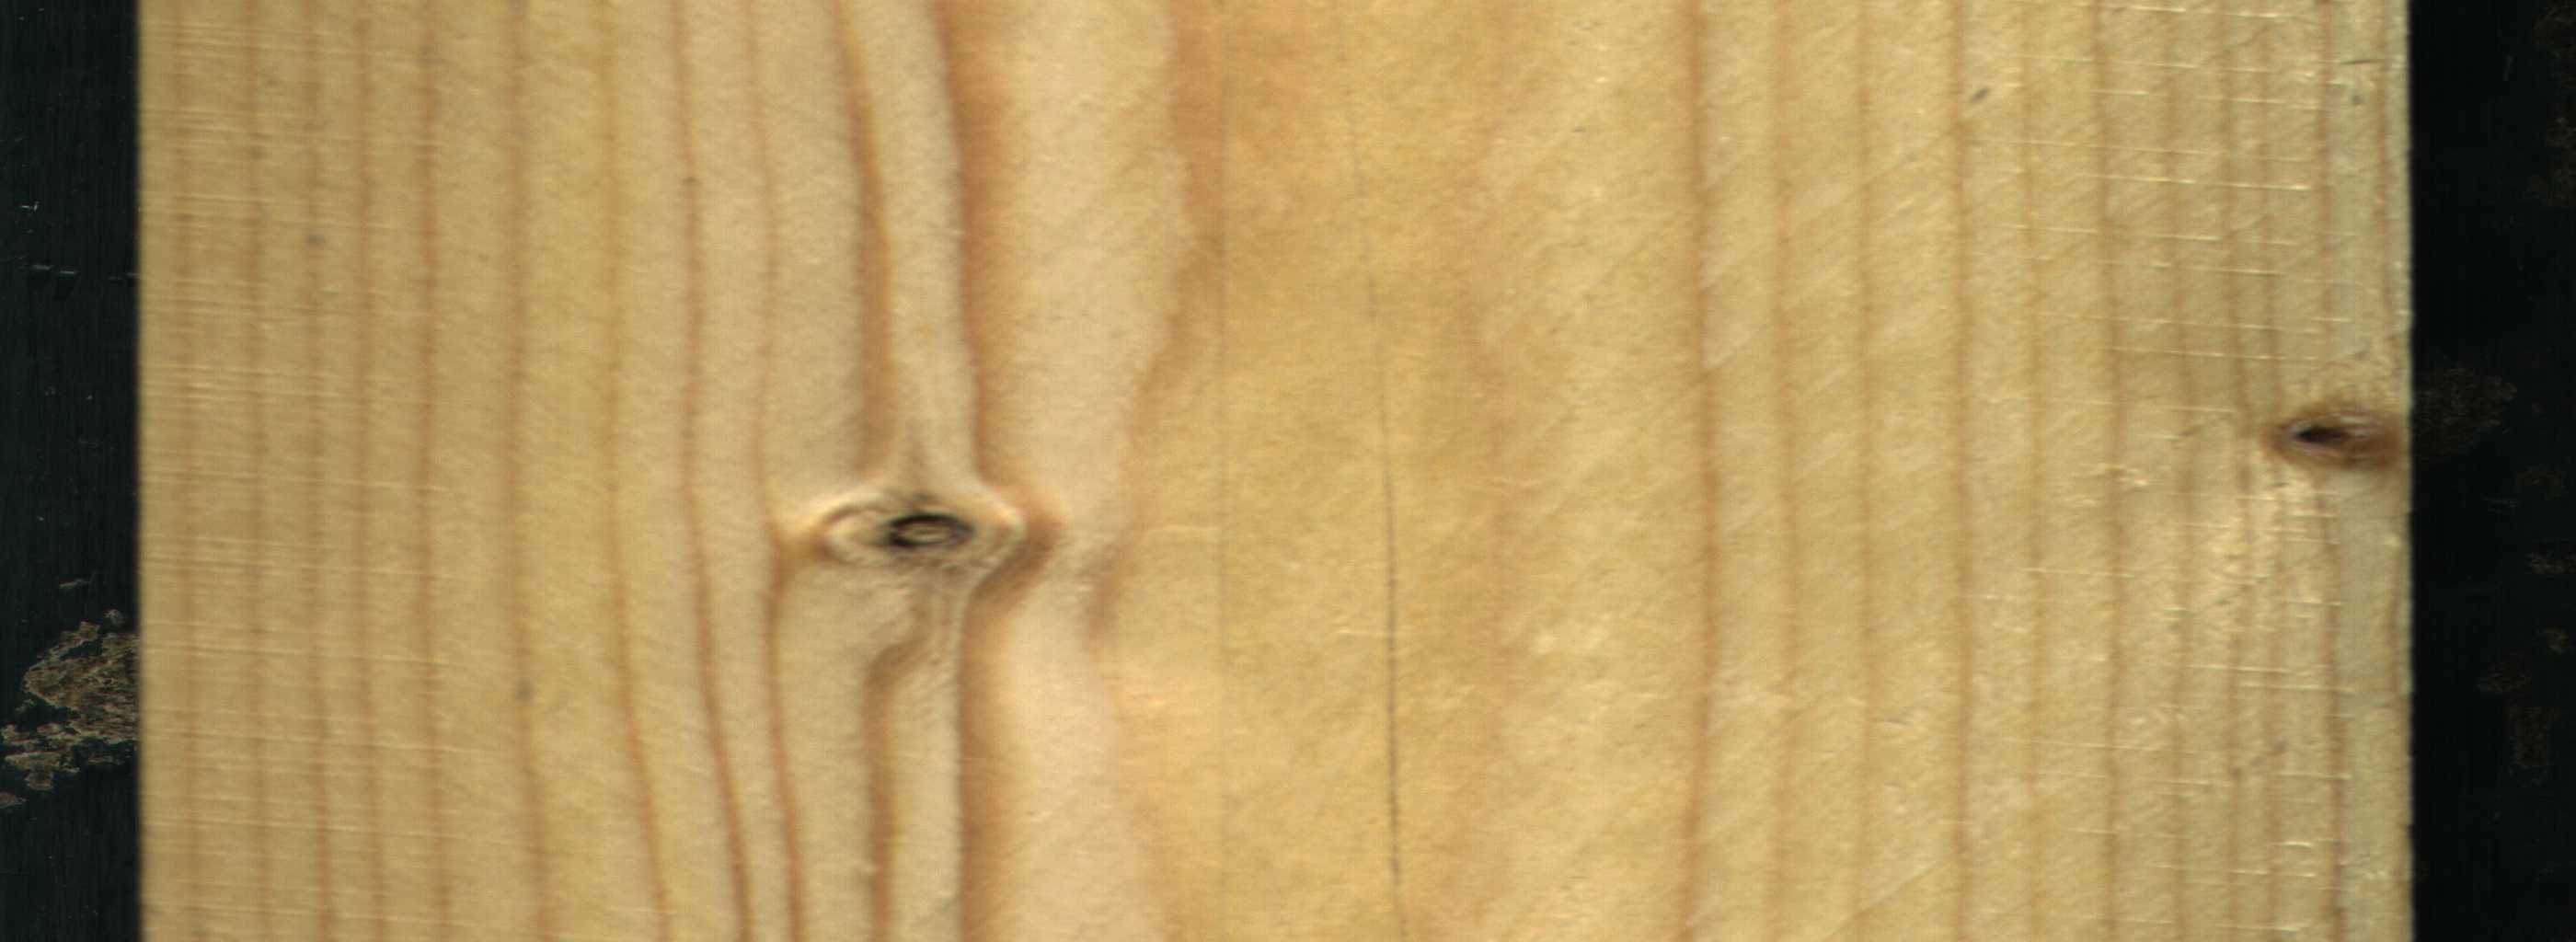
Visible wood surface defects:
Dead_Knot
Dead_Knot